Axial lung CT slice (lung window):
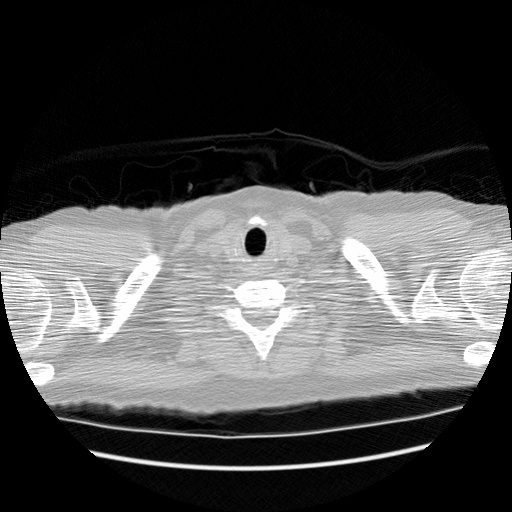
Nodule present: no